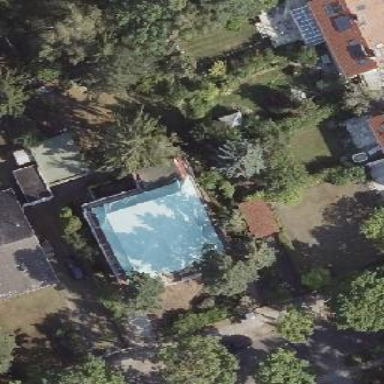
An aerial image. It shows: Unique house with quadruple saltbox roof shape.